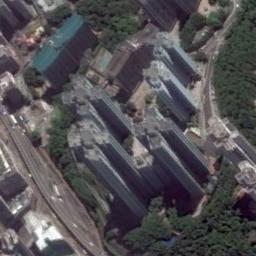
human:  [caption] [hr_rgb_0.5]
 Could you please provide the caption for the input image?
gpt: The commercial area is consist of many tall buildings next to the trees .

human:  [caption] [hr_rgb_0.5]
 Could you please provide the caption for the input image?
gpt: In a business district there are many tall buildings and a few lawns and several roads and many trees .

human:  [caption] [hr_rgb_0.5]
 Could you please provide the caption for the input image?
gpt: There are buildings in the picture .

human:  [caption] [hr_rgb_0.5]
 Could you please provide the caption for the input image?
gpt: A commercial area with some high-rise buildings is surrounded by some roads and trees .

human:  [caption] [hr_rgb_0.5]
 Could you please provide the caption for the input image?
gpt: There are some buildings with many green trees around on a commercial area .